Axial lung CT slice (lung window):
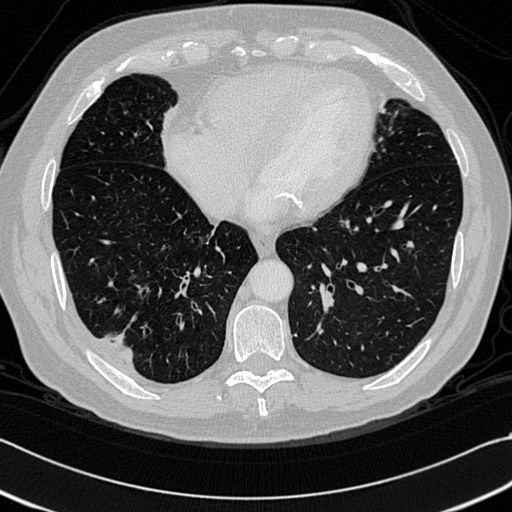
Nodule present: no